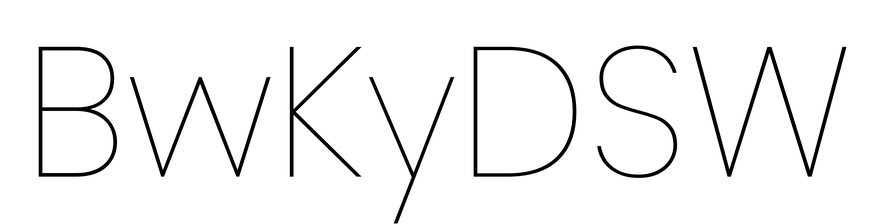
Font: Poppins-Thin